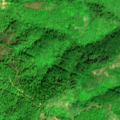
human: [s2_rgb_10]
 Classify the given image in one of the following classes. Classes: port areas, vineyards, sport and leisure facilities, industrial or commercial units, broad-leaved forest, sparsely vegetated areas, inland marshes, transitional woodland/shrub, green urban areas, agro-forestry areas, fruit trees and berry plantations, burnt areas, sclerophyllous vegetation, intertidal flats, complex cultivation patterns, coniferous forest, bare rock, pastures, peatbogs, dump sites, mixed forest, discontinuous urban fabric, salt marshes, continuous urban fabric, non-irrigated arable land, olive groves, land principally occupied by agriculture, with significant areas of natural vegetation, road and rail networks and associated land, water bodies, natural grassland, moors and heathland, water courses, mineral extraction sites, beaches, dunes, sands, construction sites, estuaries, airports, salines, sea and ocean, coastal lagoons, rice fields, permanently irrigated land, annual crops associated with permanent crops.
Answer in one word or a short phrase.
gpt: broad-leaved forest, transitional woodland/shrub